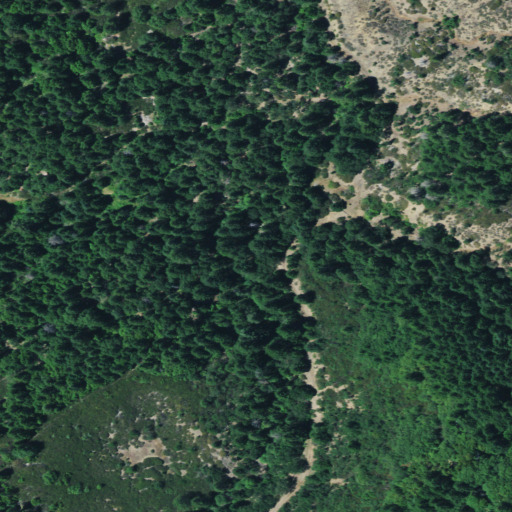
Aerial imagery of valley in California named Kettenpom Valley containing grassland and open development